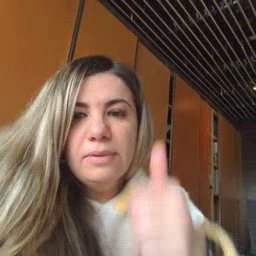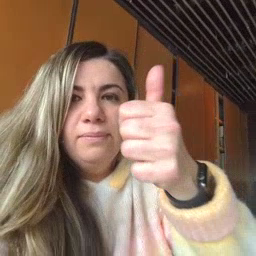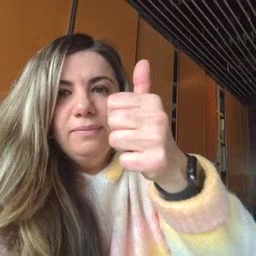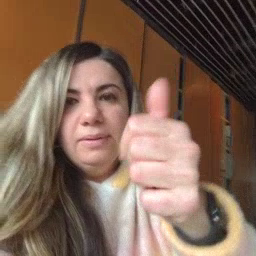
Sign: yourself